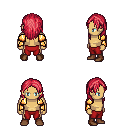
a pixel art fantasy rpg character, male body template, human, tanned skin, gold arm armor, red pants, ruby red long hairstyle, brown shoes, four views (front, back, left, right), 2x2 character sprite sheet, small pixel art, hard edges, no anti-aliasing